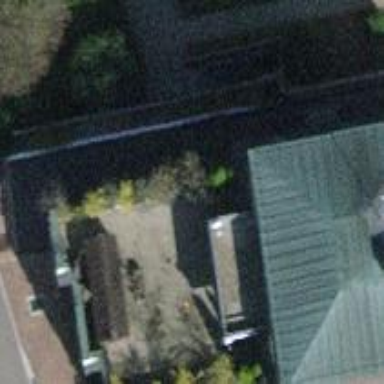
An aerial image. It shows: Balcony as part of building.